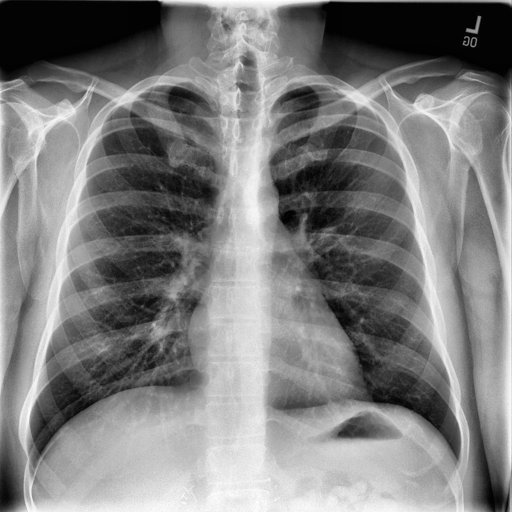
Finding: NORMAL